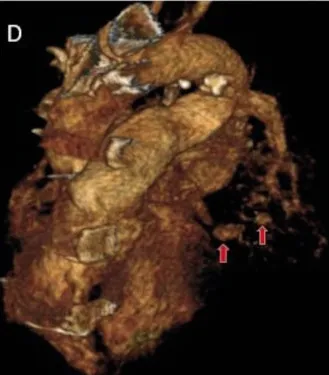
Chest CT angiography (CTA). 3D virtual. Reconstructions showing contrast filled outpouchings (red arrows) arising from branches of left pulmonary artery.
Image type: radiology (ct)